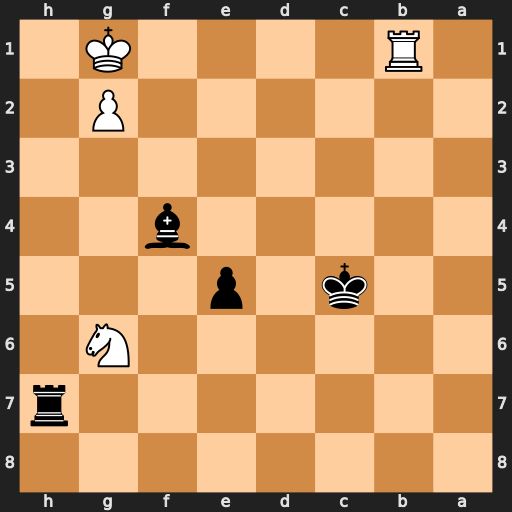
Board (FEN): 8/7r/6N1/2k1p3/5b2/8/6P1/1R4K1
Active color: b
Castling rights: -
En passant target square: -
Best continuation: Be3+ Kf1 Rh1+ Ke2 Rxb1